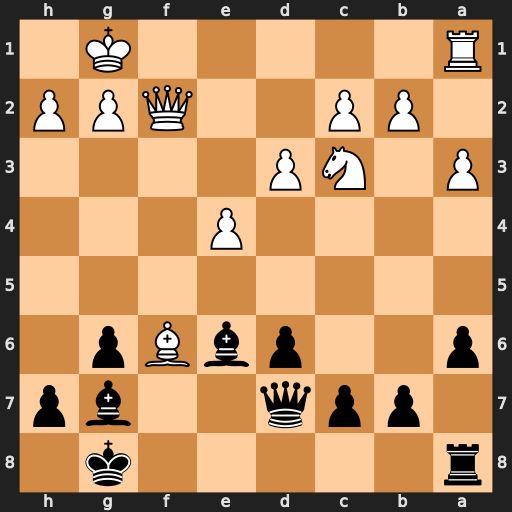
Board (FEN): r5k1/1ppq2bp/p2pbBp1/8/4P3/P1NP4/1PP2QPP/R5K1
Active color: b
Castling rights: -
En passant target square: -
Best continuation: Rf8 e5 dxe5